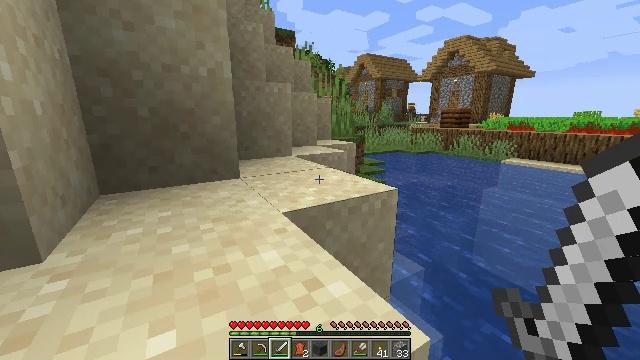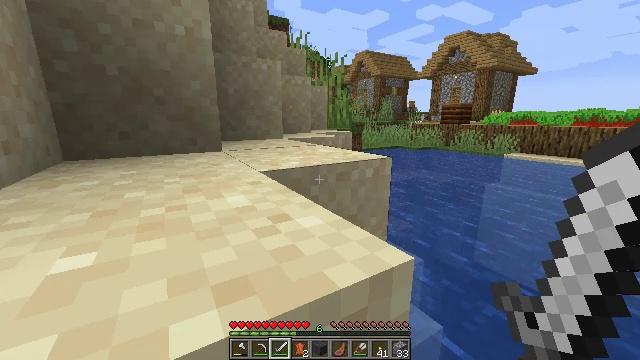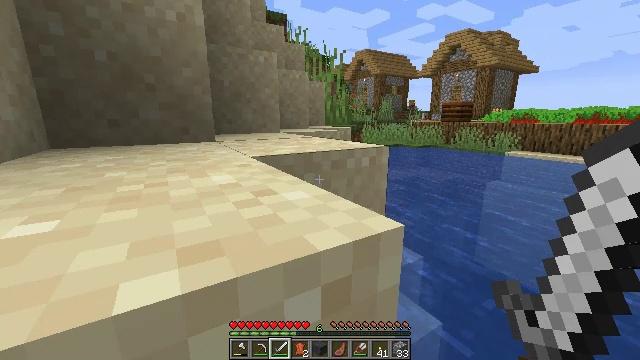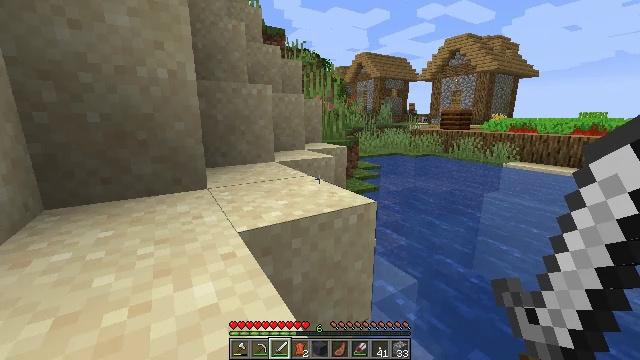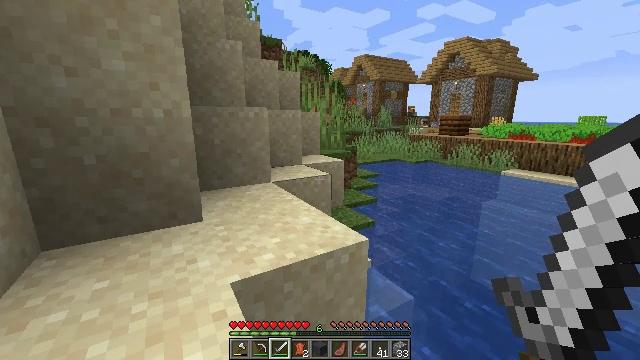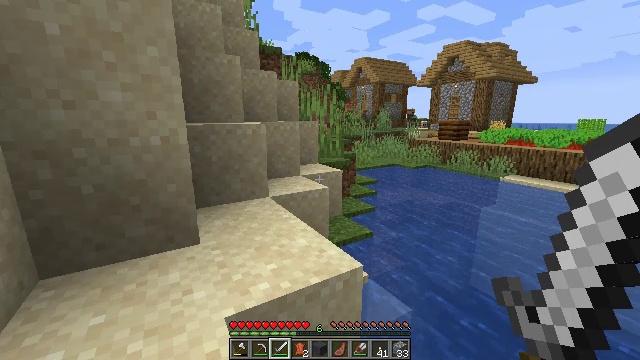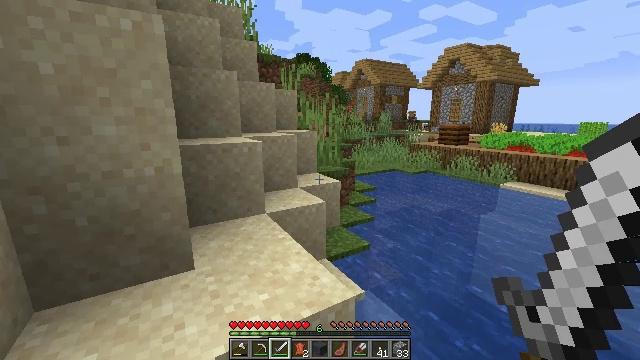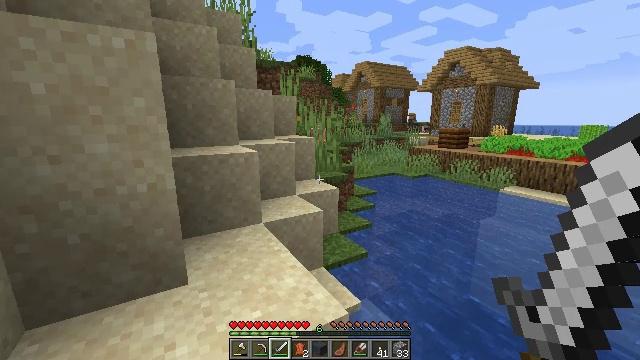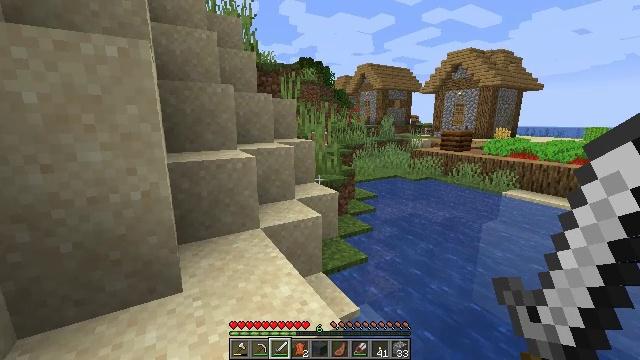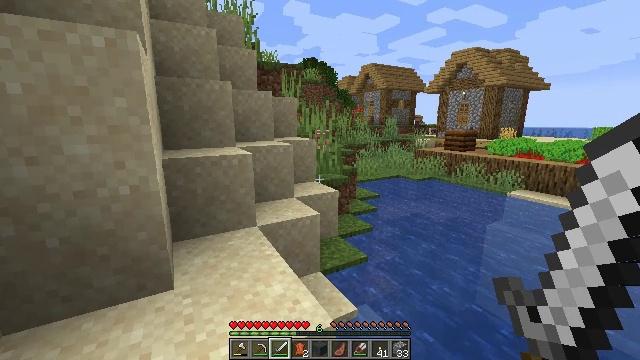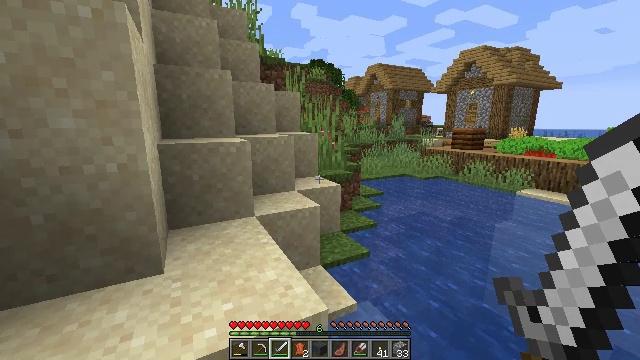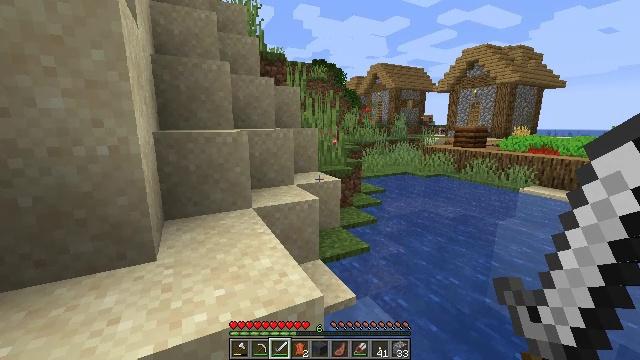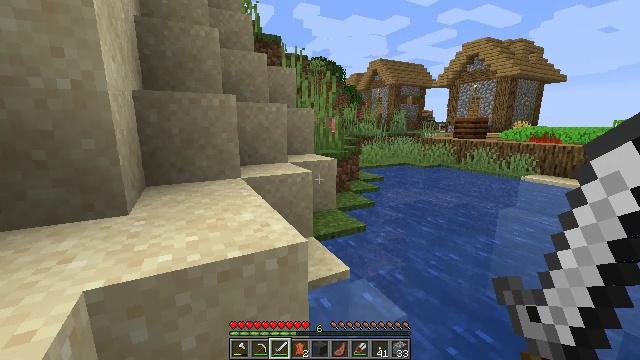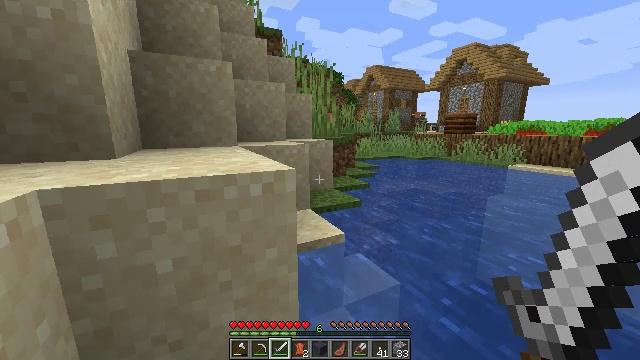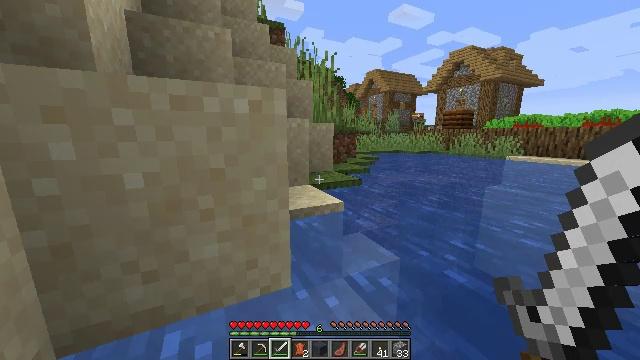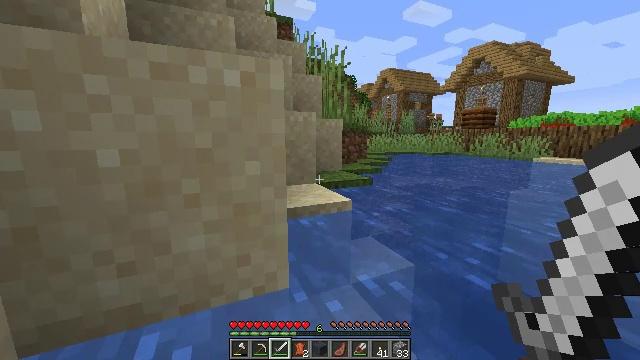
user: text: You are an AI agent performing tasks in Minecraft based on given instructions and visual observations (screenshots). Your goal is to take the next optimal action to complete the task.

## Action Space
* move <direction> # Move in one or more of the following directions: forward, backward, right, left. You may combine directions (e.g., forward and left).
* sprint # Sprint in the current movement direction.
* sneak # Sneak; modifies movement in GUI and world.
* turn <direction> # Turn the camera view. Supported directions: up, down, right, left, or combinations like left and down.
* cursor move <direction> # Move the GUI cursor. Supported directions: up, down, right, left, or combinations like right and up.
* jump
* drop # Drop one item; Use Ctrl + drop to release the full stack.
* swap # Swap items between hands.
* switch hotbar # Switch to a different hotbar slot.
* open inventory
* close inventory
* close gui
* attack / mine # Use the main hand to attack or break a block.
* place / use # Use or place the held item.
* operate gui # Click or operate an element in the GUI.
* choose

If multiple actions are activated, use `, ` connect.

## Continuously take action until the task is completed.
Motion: motion action
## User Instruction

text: Pull up beetroots from the soil.
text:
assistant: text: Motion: move forward, sprint
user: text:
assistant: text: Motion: move forward, sprint
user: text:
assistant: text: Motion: move forward, sprint
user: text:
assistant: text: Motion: move forward, sprint
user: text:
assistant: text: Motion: move forward, sprint
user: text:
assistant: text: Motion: move forward, sprint
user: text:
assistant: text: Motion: move forward, sprint
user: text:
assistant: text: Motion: move forward, sprint
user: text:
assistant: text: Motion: move forward, sprint
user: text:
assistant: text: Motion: move forward, sprint, turn left, jump
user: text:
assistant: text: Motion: move forward, sprint, jump
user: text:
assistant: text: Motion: move forward, sprint, jump
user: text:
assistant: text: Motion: move forward, sprint, jump
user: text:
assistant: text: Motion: move forward, sprint, jump
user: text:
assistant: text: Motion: move forward, sprint, turn left and up, jump
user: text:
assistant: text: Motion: move forward, sprint, turn left, jump
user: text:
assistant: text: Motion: move forward, sprint, jump
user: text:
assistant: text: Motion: move forward, sprint, jump
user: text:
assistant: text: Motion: move forward, sprint, jump
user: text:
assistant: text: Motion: move forward, sprint, jump
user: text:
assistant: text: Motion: move forward, sprint, turn left, jump
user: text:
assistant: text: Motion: move forward, sprint, turn left and up, jump
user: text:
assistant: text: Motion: move forward, sprint, turn left and up, jump
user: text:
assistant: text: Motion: move forward, sprint, jump
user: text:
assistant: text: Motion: move forward, sprint, turn up, jump
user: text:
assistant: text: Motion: move forward, sprint, jump
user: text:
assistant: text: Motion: move forward, sprint, turn left, jump
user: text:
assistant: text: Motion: move forward, sprint, turn left and up, jump
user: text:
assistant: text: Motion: move forward, sprint, turn left and up, jump
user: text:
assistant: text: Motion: move forward, sprint, turn left and up, jump